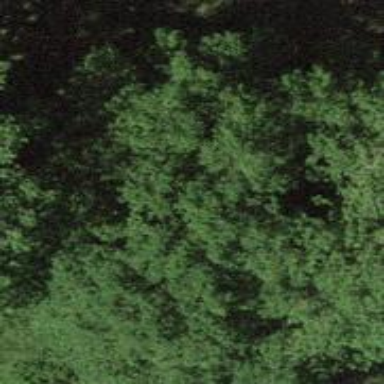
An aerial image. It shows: Row of trees in natural setting.